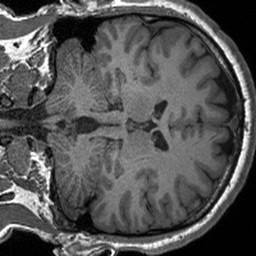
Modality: T1w
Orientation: coronal
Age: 28
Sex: male